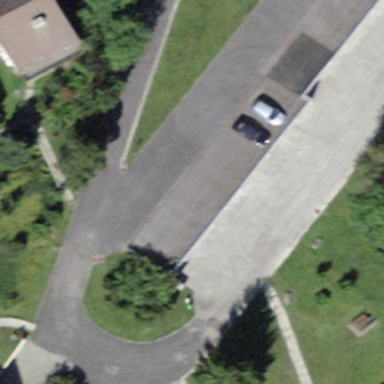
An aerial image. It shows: Garage building.